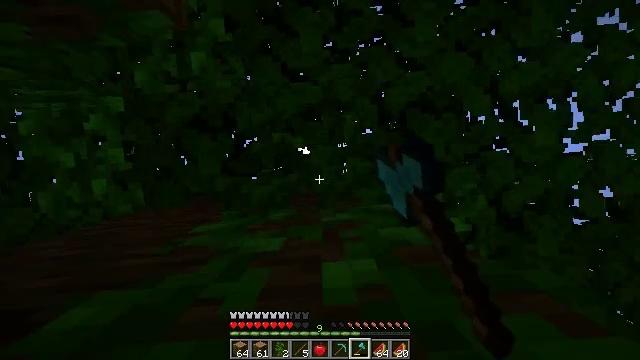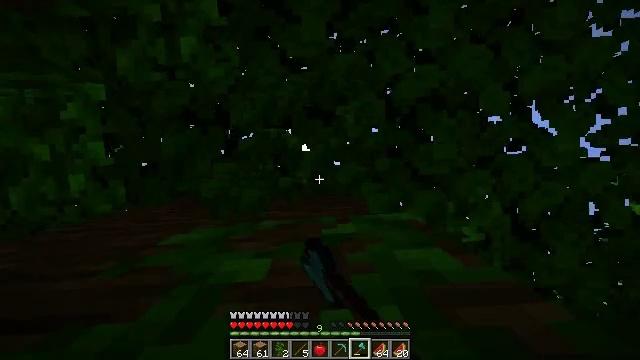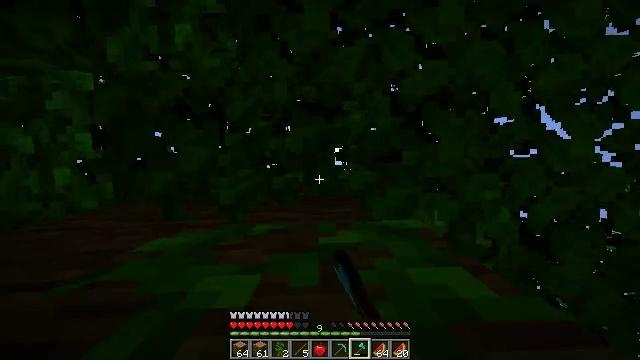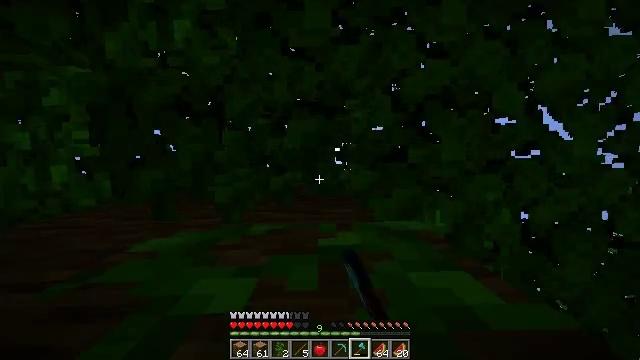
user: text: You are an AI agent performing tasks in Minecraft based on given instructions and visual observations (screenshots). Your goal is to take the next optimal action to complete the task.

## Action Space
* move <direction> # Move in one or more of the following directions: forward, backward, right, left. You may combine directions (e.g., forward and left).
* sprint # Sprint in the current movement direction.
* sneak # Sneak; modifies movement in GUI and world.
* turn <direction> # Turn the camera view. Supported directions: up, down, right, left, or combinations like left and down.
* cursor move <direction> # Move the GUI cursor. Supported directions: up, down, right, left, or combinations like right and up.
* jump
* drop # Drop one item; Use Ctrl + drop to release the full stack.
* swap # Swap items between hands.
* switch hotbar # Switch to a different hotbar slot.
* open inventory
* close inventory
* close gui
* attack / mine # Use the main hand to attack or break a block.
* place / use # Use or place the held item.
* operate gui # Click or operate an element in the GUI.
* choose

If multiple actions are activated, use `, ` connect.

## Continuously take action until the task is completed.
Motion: motion action
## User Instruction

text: Break the vines.
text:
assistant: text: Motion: move forward, turn right, attack / mine
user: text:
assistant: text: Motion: move forward, sprint, turn right, attack / mine
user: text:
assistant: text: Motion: move forward, sprint, attack / mine
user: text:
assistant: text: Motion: sprint, attack / mine